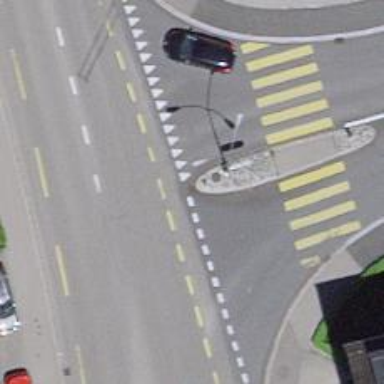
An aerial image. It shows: Road with "give way" sign.